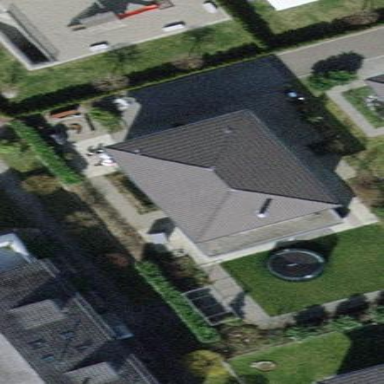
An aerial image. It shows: Detached building.